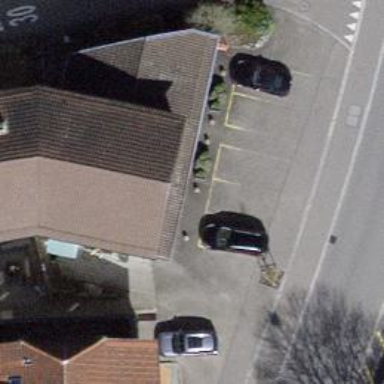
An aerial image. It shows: Beauty shop.